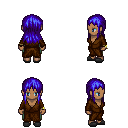
a pixel art fantasy rpg character, female body template, human, dark skin, brown robe, teal pants, blue unkempt hairstyle, bracelets, gray slippers, four views (front, back, left, right), 2x2 character sprite sheet, small pixel art, hard edges, no anti-aliasing